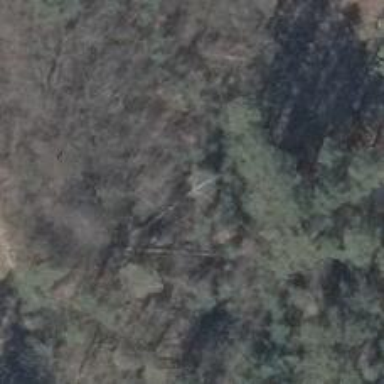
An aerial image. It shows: Abandoned railway.